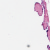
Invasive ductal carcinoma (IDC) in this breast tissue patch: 0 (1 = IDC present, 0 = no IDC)